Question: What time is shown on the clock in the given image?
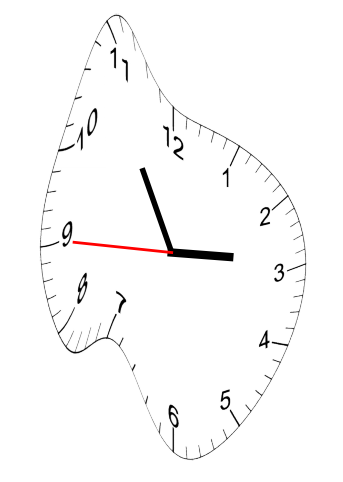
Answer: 02:54:45